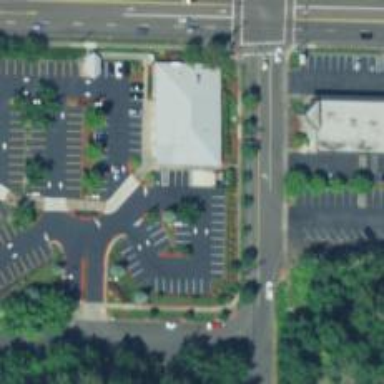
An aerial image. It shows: Parking space.